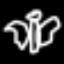
Label: angel